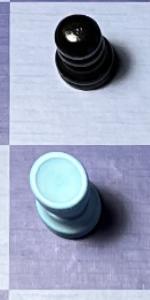
Label: Rook_White